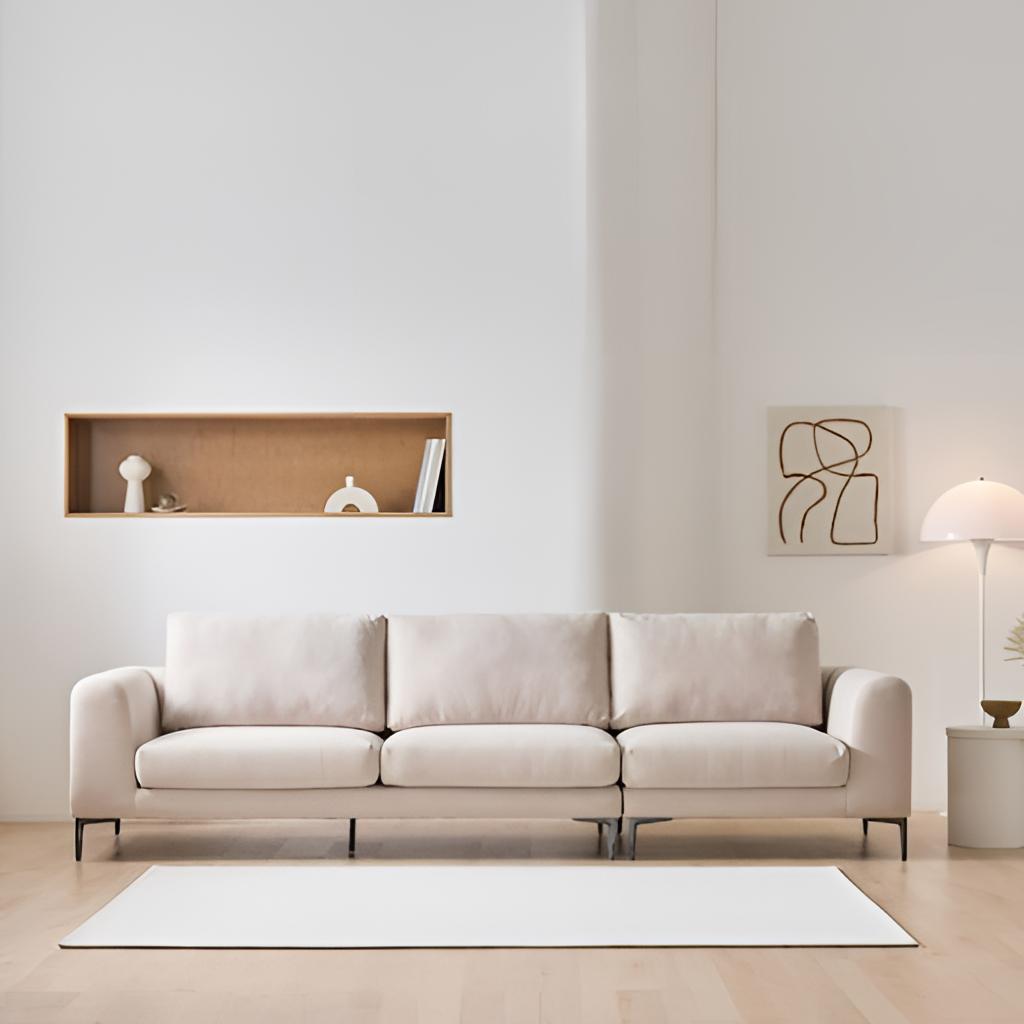
beige fabric sofa, living room, minimalist, beige wood flooring, with plank pattern, paint wallpaper, with solid pattern